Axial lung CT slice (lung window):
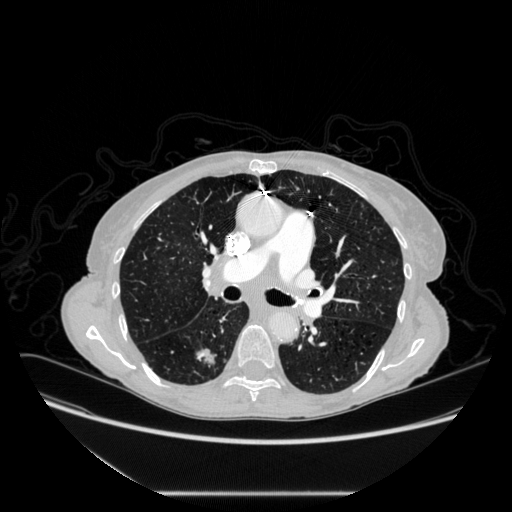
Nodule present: yes
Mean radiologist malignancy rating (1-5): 4.25